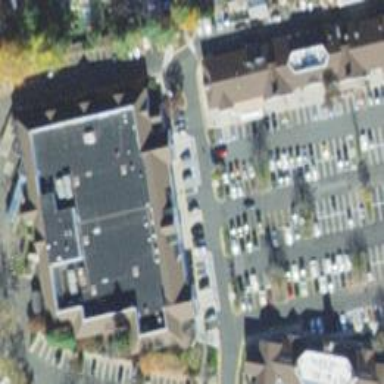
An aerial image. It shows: Parking space is available.